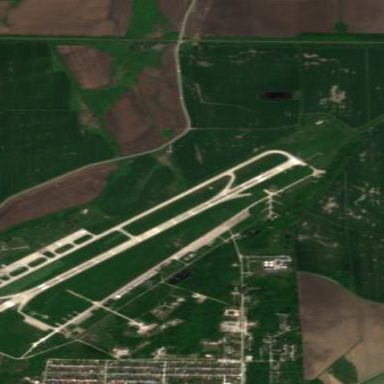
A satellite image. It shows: Military airfield located within aerodrome.